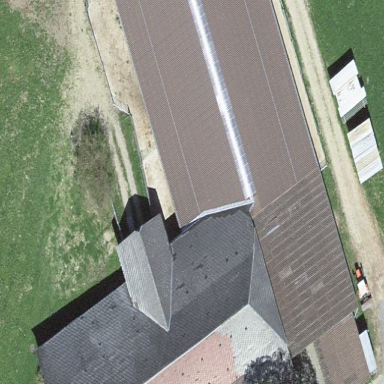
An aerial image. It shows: Farm building.